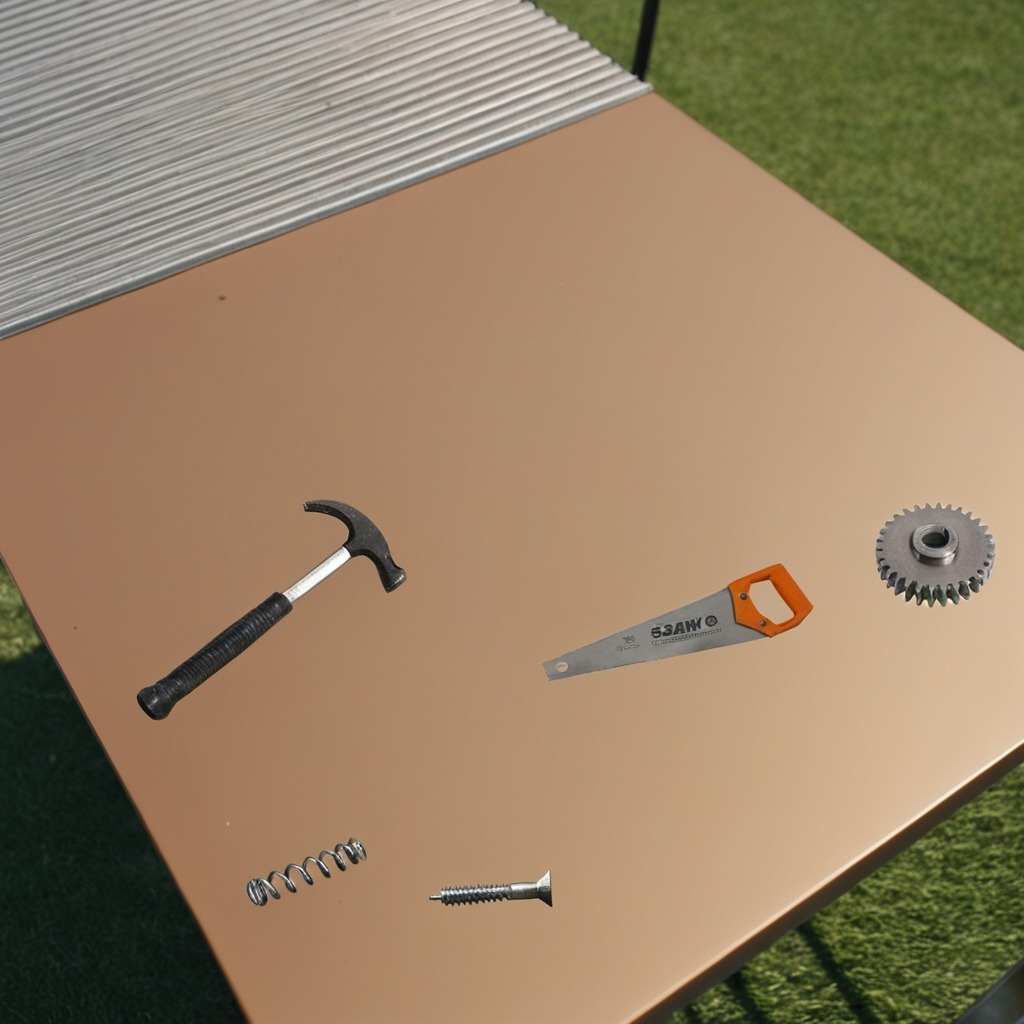
A hammer, a metal screw, a coiled metal spring, and a metal saw are lying on the clean utility table.